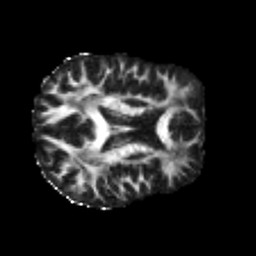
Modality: FA
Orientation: axial
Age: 24
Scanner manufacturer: philips
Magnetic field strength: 3 T
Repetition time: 8.6 s
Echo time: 0.127 s